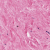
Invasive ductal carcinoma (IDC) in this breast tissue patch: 0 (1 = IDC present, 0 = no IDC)